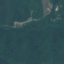
Land use / land cover class: Forest